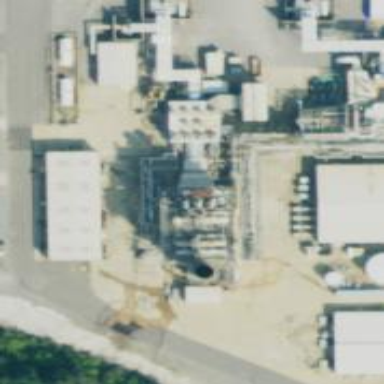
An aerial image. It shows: Gas turbine generator.